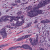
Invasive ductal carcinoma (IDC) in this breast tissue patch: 1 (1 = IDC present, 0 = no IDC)